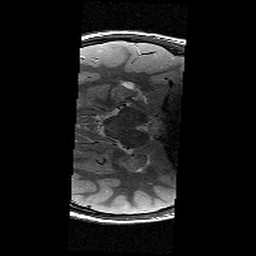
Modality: T2w
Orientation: axial
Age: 13
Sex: male
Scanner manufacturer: siemens
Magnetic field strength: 3 T
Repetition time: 8.46 s
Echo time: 0.067 s